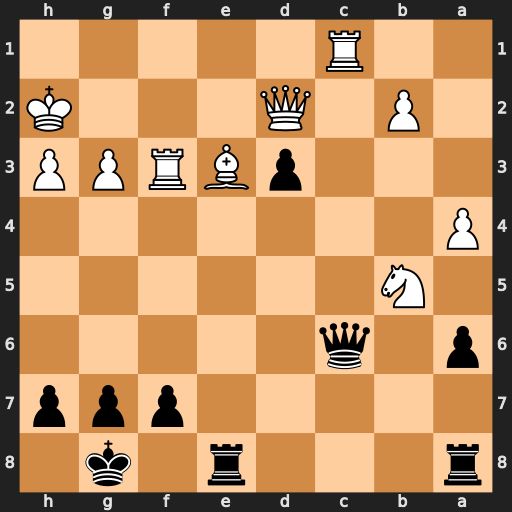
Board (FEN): r3r1k1/5ppp/p1q5/1N6/P7/3pBRPP/1P1Q3K/2R5
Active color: b
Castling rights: -
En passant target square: -
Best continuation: Qxf3 Nd4 Qxe3 Qxe3 Rxe3